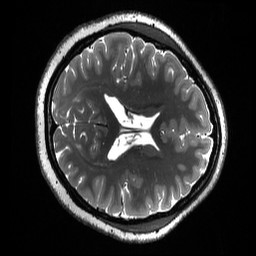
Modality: T2w
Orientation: axial
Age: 18
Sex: female